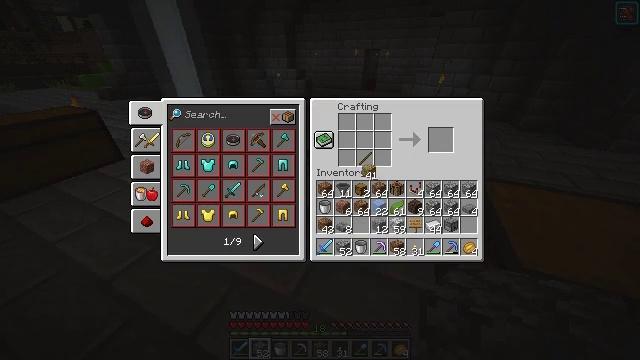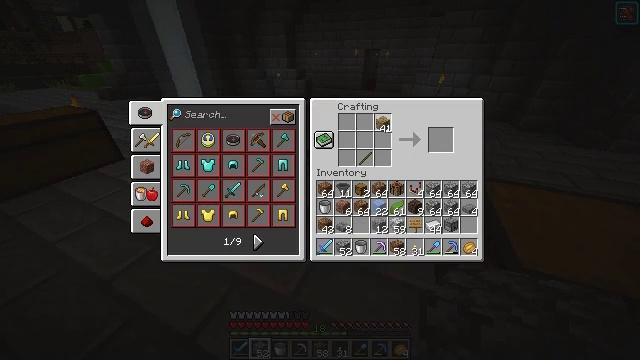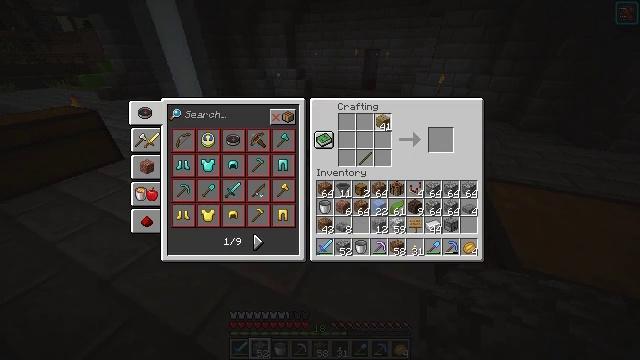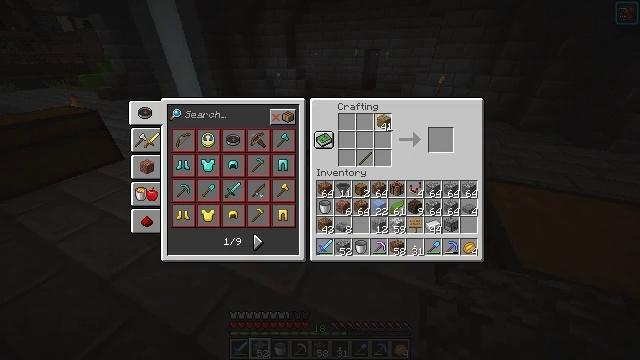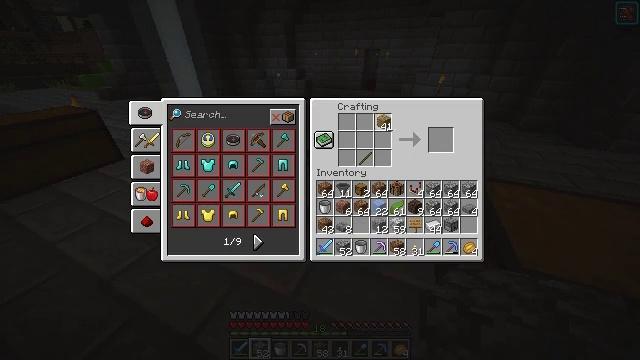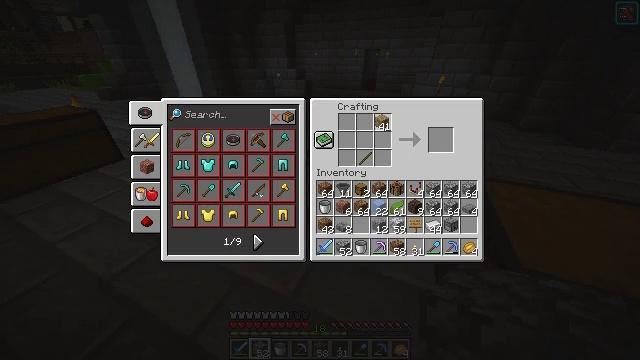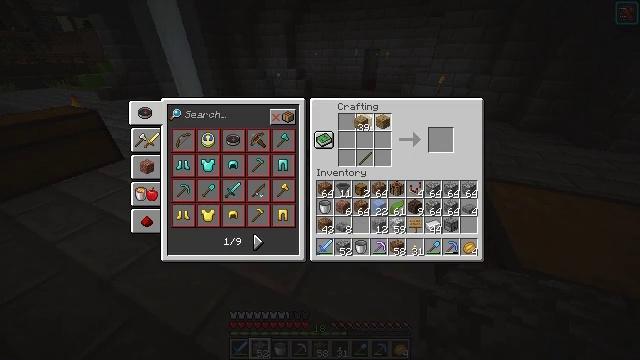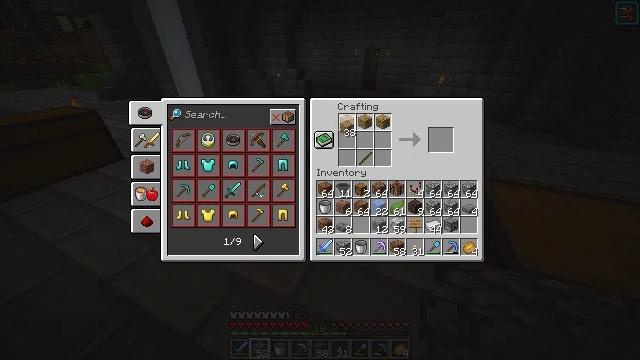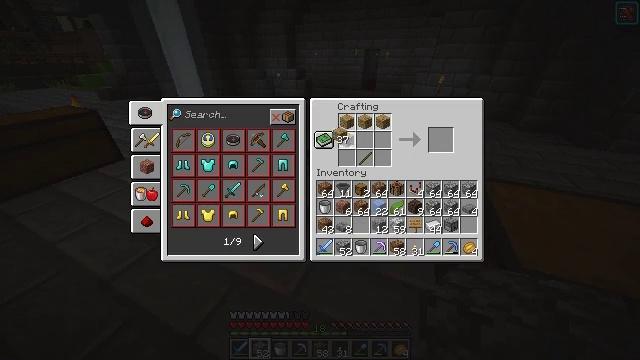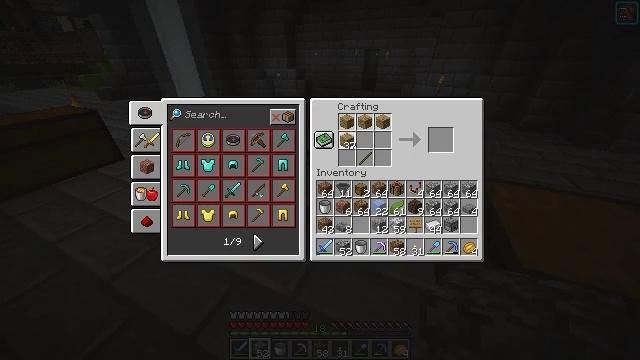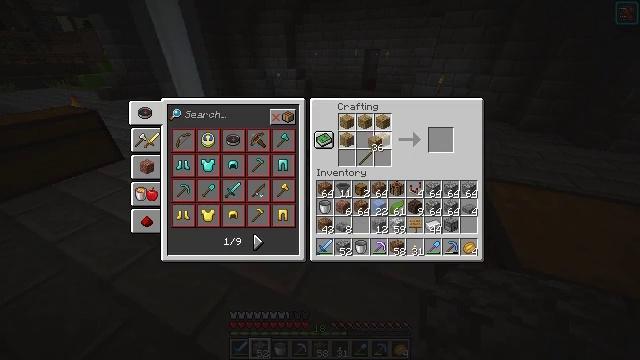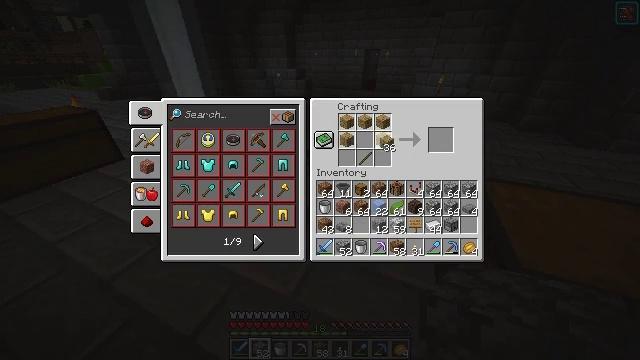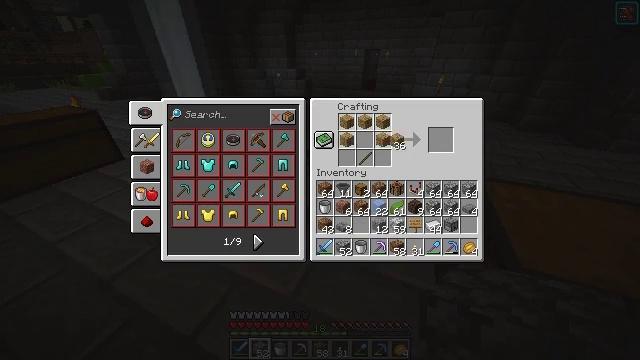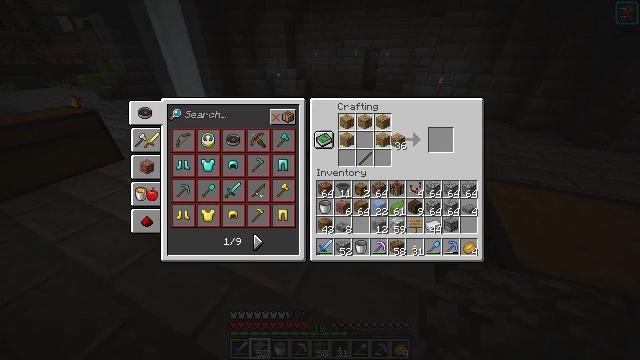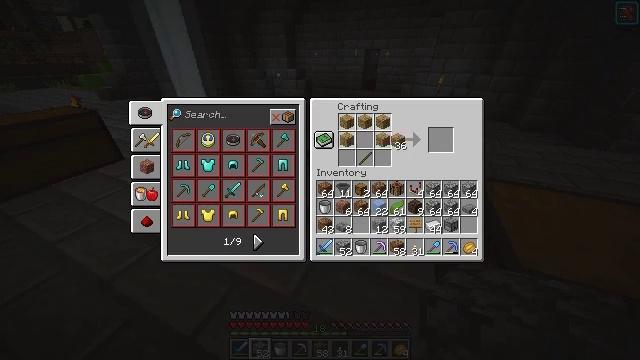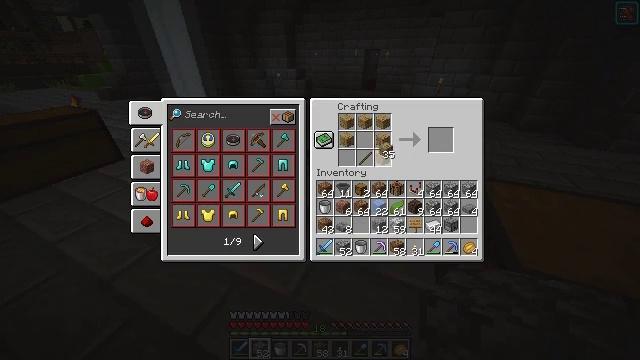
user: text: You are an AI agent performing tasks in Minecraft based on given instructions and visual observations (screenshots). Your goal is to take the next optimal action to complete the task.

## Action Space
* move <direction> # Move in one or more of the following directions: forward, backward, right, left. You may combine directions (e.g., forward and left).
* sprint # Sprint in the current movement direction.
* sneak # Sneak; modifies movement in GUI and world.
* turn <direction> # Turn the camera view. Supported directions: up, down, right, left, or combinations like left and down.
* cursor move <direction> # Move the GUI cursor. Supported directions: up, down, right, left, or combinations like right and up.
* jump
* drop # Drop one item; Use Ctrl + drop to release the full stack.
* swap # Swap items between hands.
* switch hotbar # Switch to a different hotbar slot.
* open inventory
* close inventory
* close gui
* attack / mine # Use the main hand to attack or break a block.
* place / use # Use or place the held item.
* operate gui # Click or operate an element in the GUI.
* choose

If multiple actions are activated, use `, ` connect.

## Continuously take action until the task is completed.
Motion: motion action
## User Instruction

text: Craft an oak sign from oak materials.
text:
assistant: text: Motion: cursor move right and up
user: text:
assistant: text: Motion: no_op
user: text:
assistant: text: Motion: no_op
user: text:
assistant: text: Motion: choose
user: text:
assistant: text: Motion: choose
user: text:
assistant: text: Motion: cursor move left, choose
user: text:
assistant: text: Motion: cursor move left, choose
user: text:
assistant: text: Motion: choose
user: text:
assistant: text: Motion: cursor move right, choose
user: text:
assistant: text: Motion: cursor move right, choose
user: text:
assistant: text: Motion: cursor move right, choose
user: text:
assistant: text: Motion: cursor move right, choose
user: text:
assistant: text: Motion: choose
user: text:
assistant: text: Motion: choose
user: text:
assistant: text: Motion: cursor move left and down
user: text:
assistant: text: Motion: cursor move left
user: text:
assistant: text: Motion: no_op
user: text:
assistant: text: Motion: no_op
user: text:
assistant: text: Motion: choose
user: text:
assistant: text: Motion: choose
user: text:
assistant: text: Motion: cursor move down
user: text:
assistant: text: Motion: cursor move down
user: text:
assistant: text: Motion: cursor move down
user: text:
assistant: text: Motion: cursor move down
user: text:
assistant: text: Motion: no_op
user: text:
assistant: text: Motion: cursor move right and up
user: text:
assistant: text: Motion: cursor move right and up
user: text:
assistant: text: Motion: no_op
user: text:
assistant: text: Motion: operate gui
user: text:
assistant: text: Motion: operate gui